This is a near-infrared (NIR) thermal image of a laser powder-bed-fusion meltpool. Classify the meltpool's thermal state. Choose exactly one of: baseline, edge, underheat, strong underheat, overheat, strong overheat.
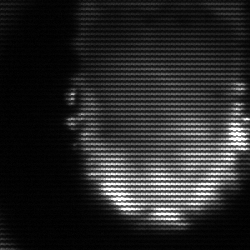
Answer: baseline